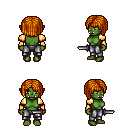
a pixel art fantasy rpg character, female body template, orc, green skin, gold arm armor, metal pants, dark blonde pageboy hairstyle, dagger, four views (front, back, left, right), 2x2 character sprite sheet, small pixel art, hard edges, no anti-aliasing